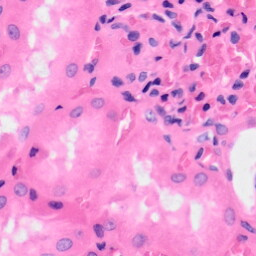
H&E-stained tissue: Kidney